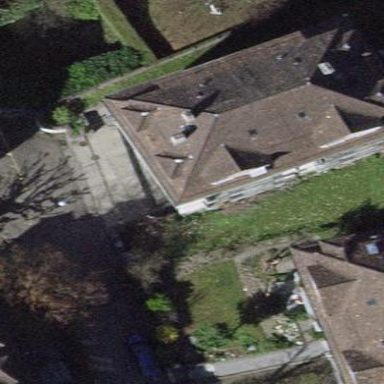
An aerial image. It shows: Building with hipped roof.